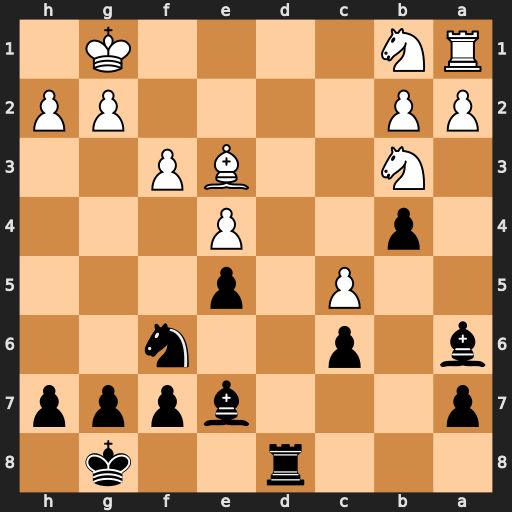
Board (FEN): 3r2k1/p3bppp/b1p2n2/2P1p3/1p2P3/1N2BP2/PP4PP/RN4K1
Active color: b
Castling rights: -
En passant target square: -
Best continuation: Rd1+ Kf2 Rf1+